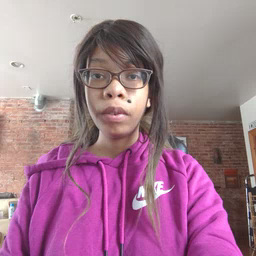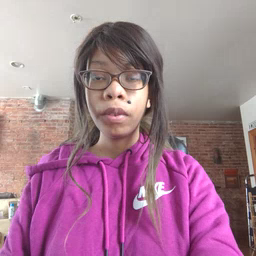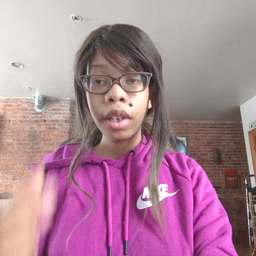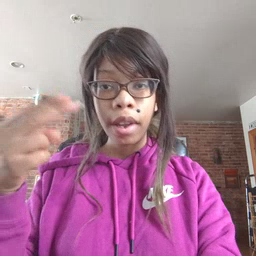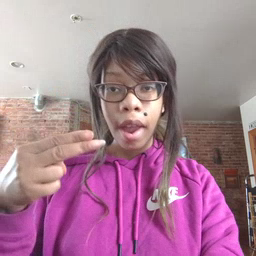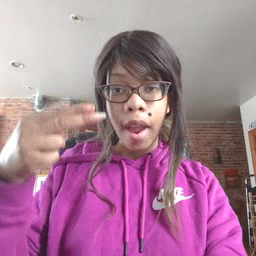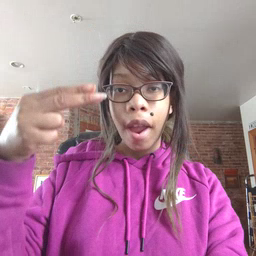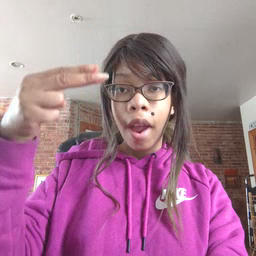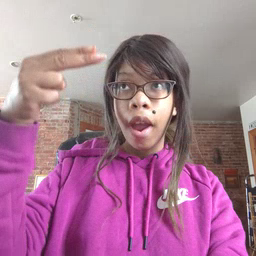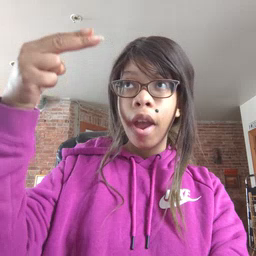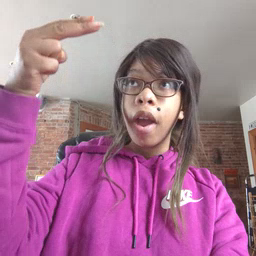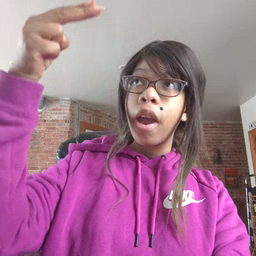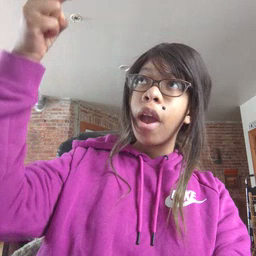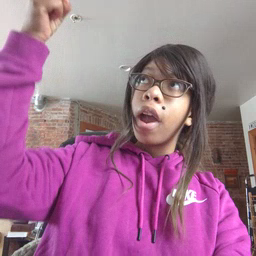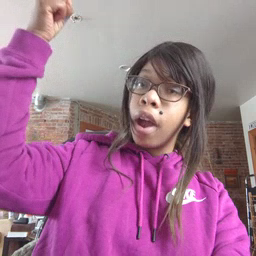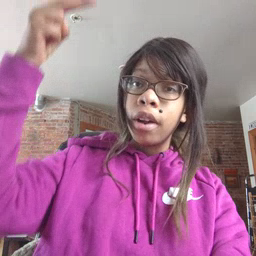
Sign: high